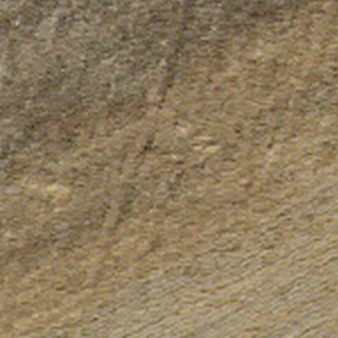
Label: other